Interaction volume radius: 10 \u00c5
Interaction volume height: 15 \u00c5
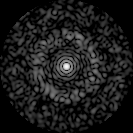
Disorder parameter: 0.8495